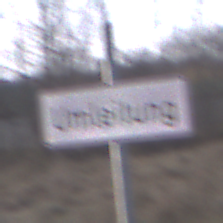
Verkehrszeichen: Umleitungsankuendigung
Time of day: MorningAfternoon
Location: Outdoor (Nature)
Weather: PartlyCloudy
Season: NotSpecified
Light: Natural